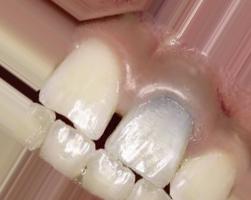
Condition: Tooth Discoloration